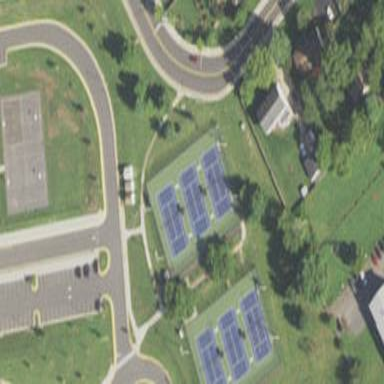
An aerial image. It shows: Tennis court in leisure pitch.